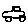
Label: car